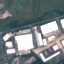
Label: Industrial